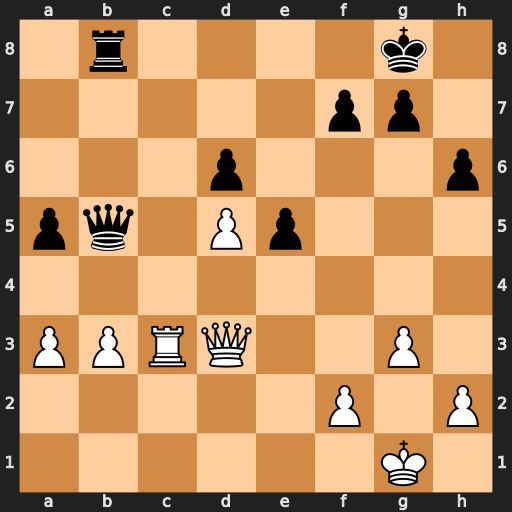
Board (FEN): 1r4k1/5pp1/3p3p/pq1Pp3/8/PPRQ2P1/5P1P/6K1
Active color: w
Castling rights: -
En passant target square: -
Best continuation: Rc8+ Rxc8 Qxb5